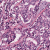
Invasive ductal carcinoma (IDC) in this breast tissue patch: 1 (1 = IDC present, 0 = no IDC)